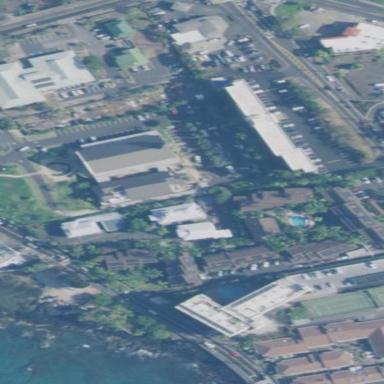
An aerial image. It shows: Commercial area with hotel.